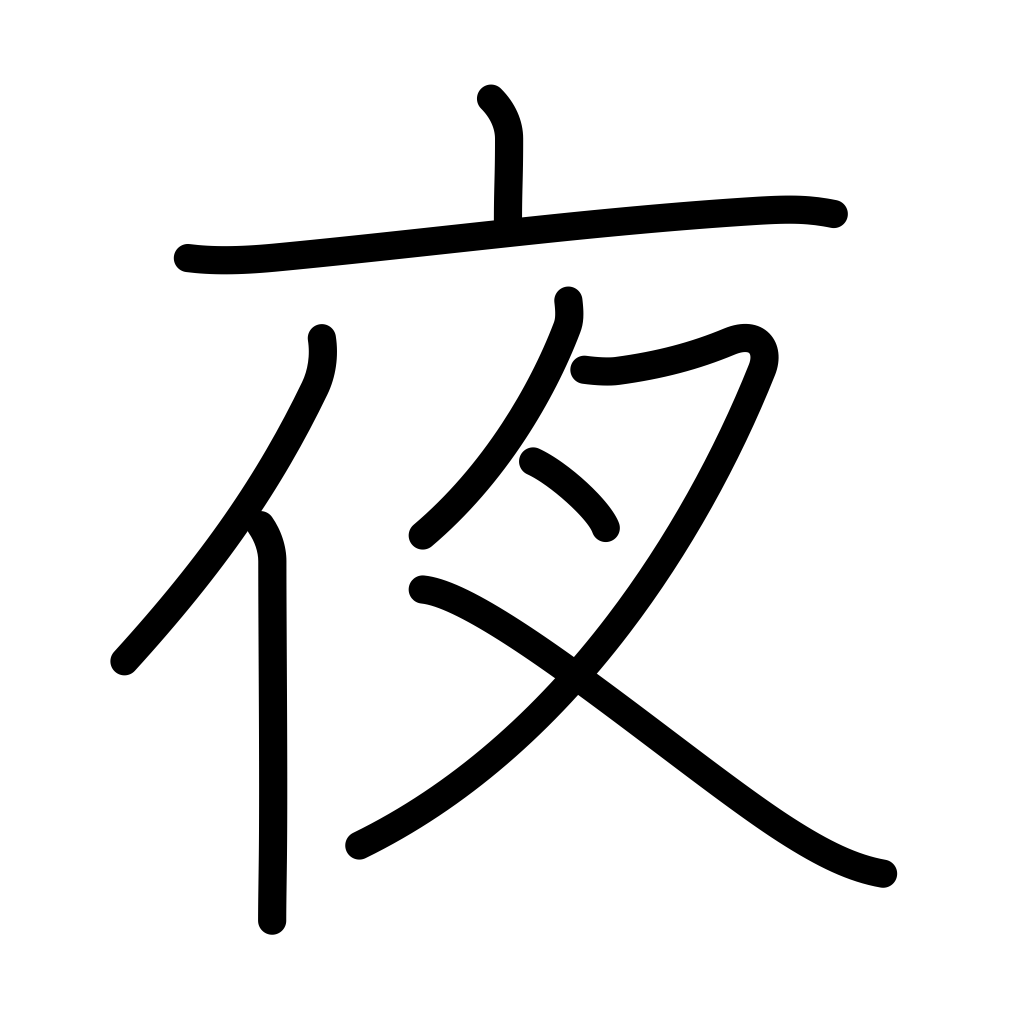
Meaning: night, evening